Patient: sex F, age 61
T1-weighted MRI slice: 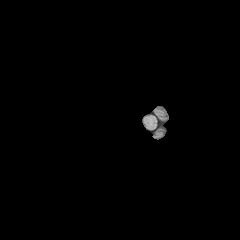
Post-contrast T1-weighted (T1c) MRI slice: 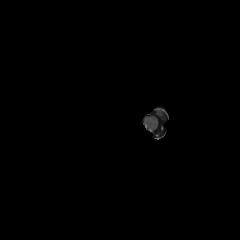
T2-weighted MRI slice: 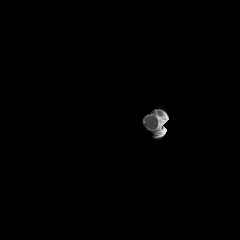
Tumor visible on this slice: no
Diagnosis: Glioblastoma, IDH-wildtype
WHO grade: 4